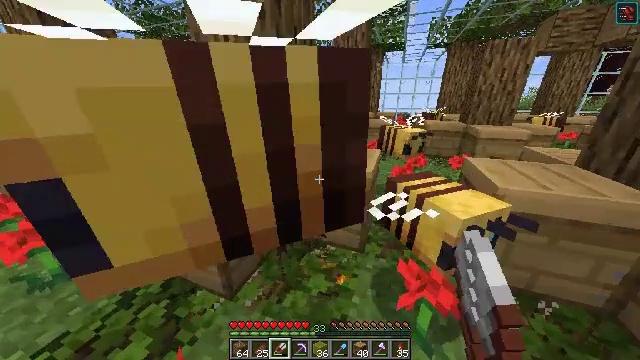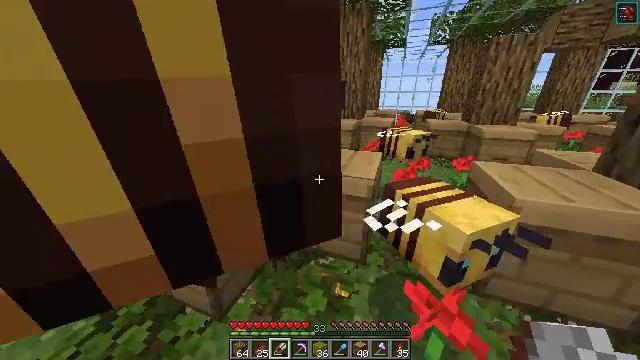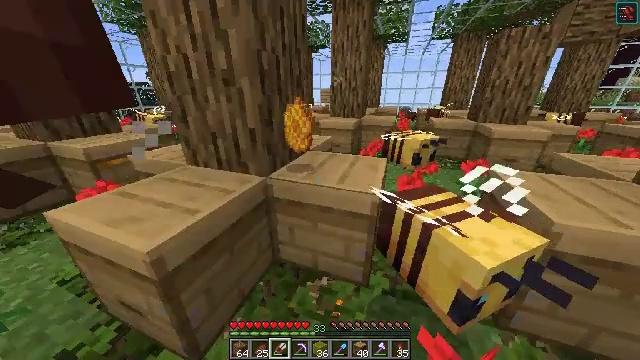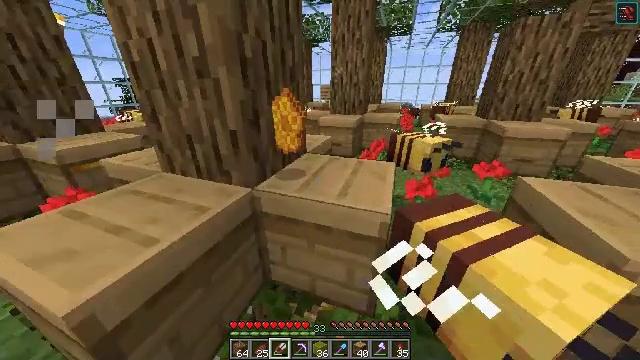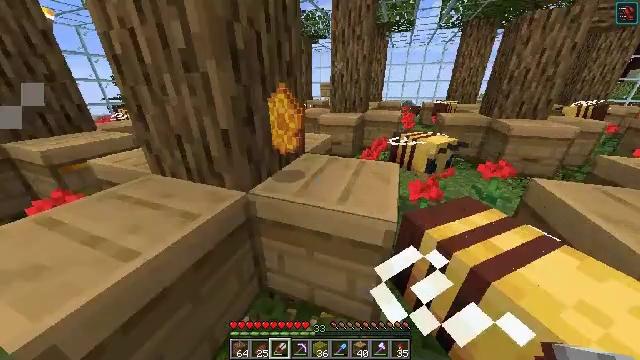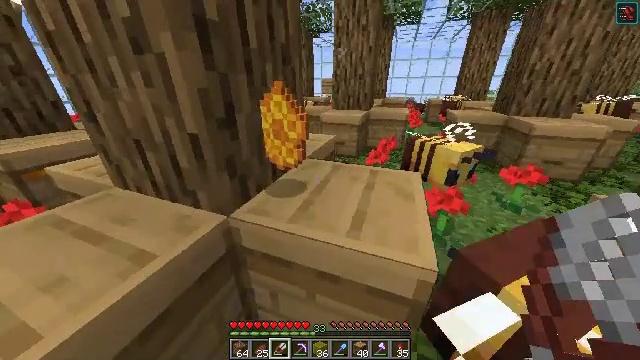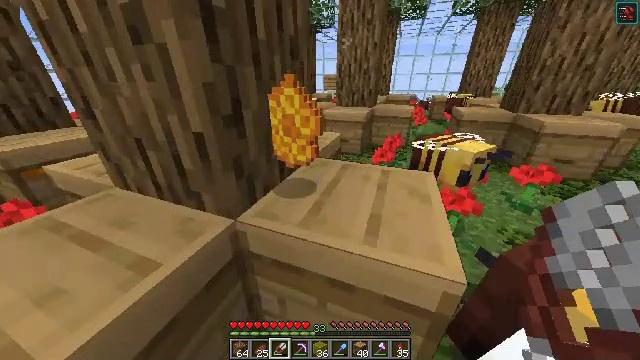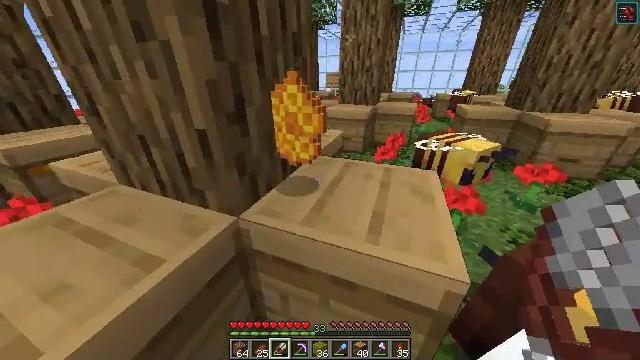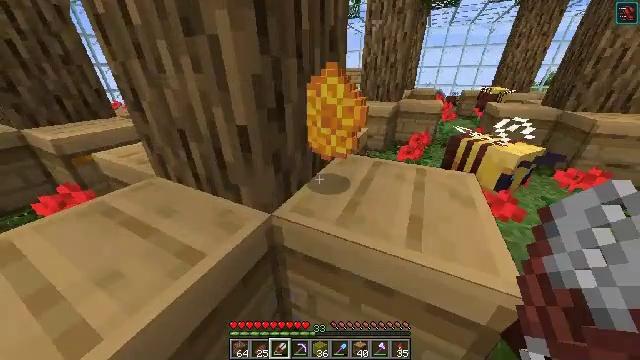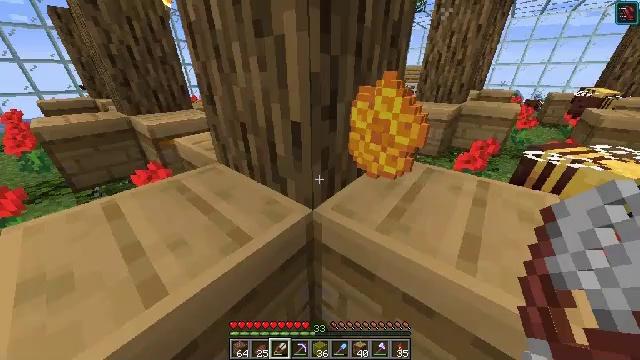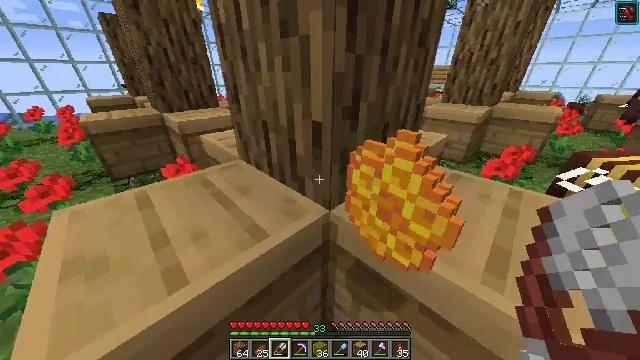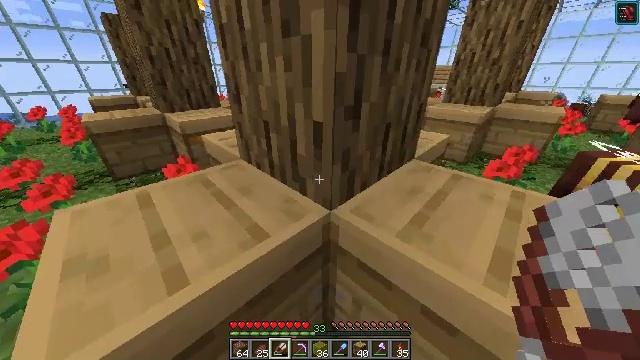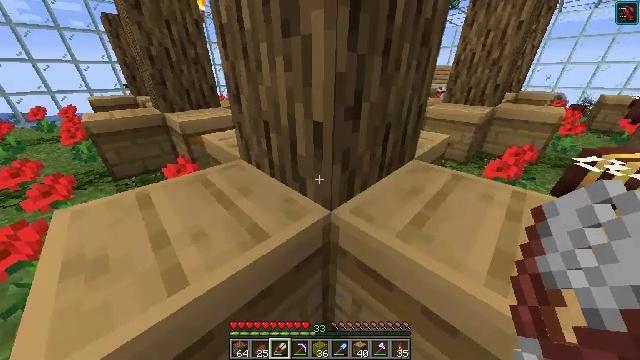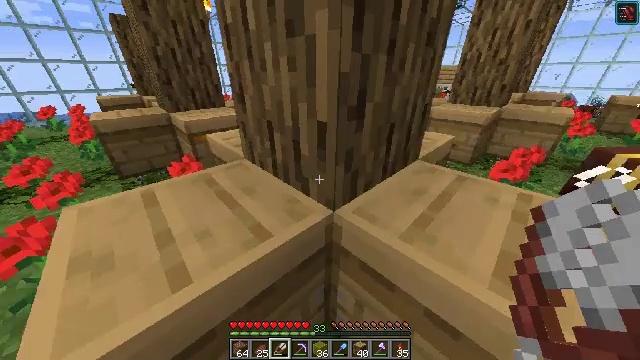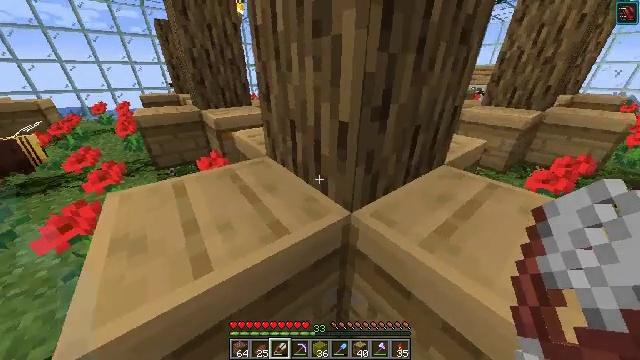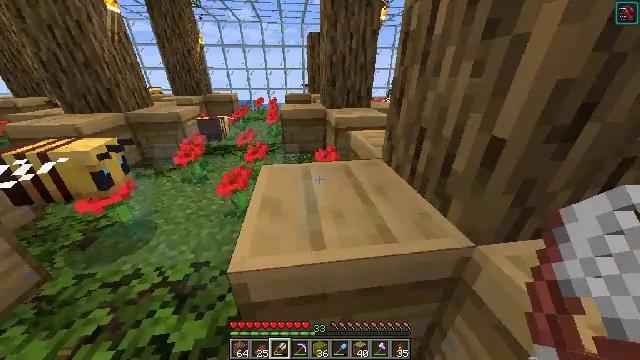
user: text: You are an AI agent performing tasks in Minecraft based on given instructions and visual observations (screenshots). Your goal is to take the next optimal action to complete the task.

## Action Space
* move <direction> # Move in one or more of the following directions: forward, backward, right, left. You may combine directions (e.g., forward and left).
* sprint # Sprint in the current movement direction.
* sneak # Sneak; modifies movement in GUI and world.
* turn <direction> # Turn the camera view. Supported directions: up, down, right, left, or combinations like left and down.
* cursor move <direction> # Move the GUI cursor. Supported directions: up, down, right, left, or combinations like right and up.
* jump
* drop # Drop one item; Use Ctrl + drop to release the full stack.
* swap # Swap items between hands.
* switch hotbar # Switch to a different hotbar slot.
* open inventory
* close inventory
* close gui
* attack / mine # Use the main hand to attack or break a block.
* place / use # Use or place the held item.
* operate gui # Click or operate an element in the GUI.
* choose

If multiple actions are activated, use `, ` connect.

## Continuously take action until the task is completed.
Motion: motion action
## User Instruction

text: Combine honeycombs to craft the honeycomb block.
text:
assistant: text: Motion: move forward, attack / mine
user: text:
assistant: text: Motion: move forward, attack / mine
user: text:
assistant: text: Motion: move forward, turn down, attack / mine
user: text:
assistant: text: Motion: move forward, attack / mine
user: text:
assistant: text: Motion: attack / mine
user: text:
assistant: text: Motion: attack / mine
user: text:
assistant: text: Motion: attack / mine
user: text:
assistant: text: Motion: turn left, attack / mine
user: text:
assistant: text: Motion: turn left, attack / mine
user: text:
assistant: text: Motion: turn left, attack / mine
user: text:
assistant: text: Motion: attack / mine
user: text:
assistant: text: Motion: attack / mine
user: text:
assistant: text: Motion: turn left, attack / mine
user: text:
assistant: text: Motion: turn left, attack / mine
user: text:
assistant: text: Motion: move left, turn left, attack / mine
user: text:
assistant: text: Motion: move left, turn left and up, attack / mine
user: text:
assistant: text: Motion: move forward and move left, attack / mine
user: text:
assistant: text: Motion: move forward and move left, turn right, attack / mine
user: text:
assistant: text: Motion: move forward and move left, turn right, attack / mine
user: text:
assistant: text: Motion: move forward, turn right and up, attack / mine
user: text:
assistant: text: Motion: move forward, turn right and up, attack / mine
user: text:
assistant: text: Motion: move forward, turn right and up, attack / mine
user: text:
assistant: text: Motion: move forward, turn right and up, attack / mine
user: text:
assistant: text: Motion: move forward, turn right, attack / mine
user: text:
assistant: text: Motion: move forward, attack / mine
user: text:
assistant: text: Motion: attack / mine and use / place
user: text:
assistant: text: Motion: attack / mine and use / place
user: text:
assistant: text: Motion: turn left and down, attack / mine and use / place
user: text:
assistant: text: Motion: turn left, attack / mine
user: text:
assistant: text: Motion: attack / mine and use / place